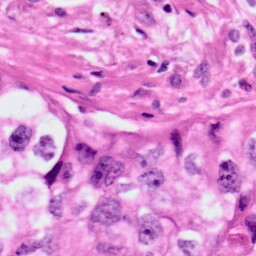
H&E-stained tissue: Lung